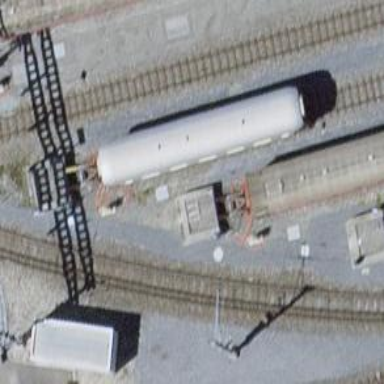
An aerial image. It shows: Railway buffer stop.